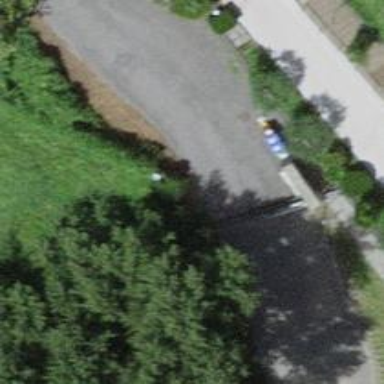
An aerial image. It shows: Gate.